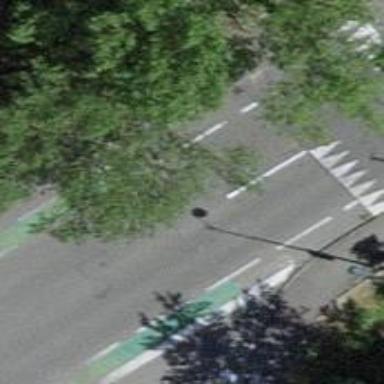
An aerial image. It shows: Zebra crossing on the road.